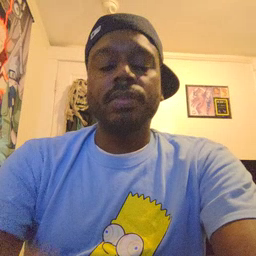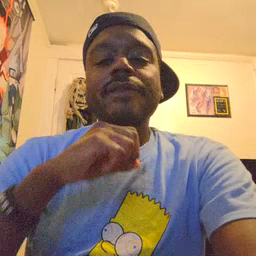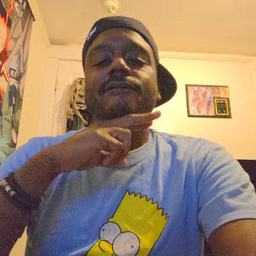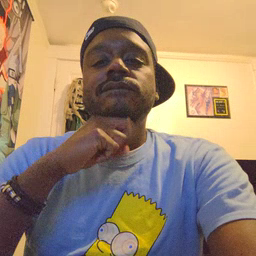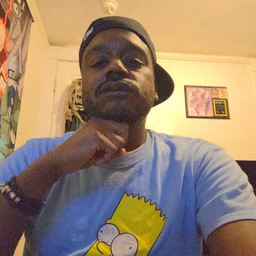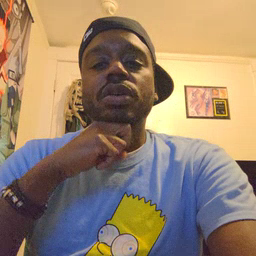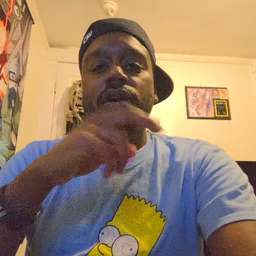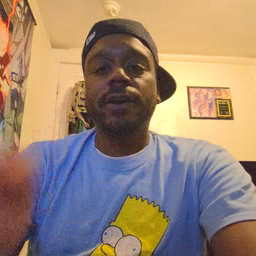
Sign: frog